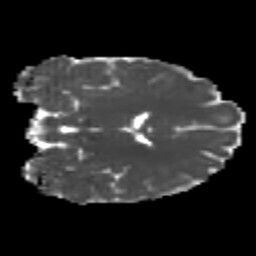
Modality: MD
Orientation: coronal
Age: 20
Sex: female
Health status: healthy
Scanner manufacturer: philips
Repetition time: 7.382 s
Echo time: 0.08599 s